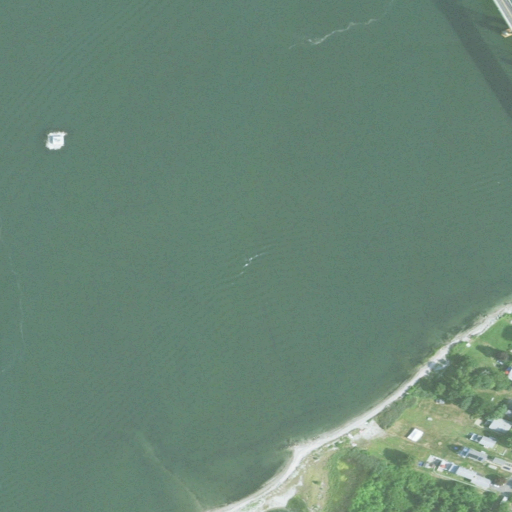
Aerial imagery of bar in Rhode Island named Musselbed Shoals containing open water, low intensity development, medium intensity development, high intensity development, open development, mixed forest, and herbaceous wetlands